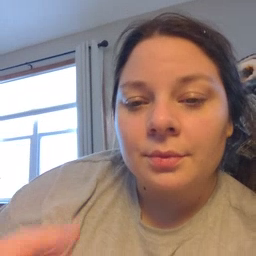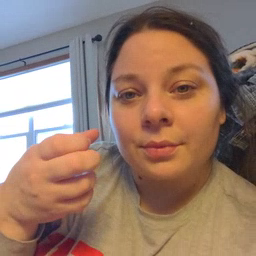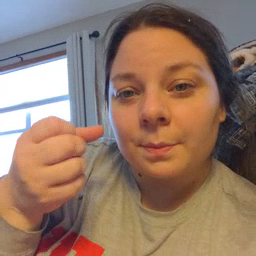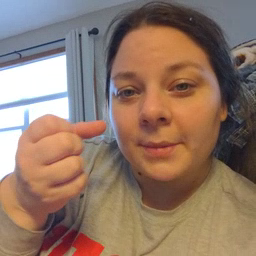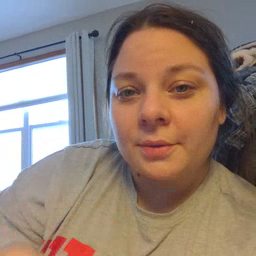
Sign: milk